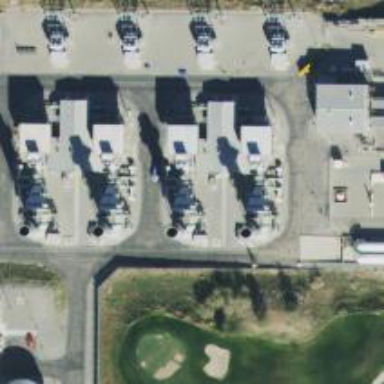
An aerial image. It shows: Gas turbine generator.